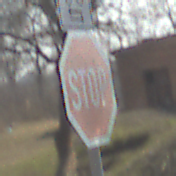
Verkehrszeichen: Stop
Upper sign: RichtungsangabeDurchPfeile9
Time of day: MorningAfternoon
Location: Outdoor (Suburban)
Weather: PartlyCloudy
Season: NotSpecified
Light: Natural